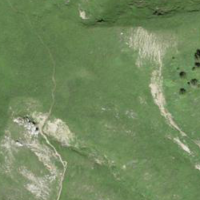
EUNIS habitat code: 26
Species observed at this site:
Aculepeira ceropegia